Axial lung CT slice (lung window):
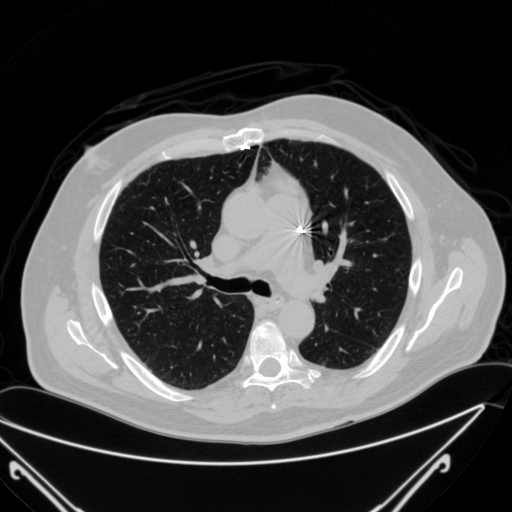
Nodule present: no